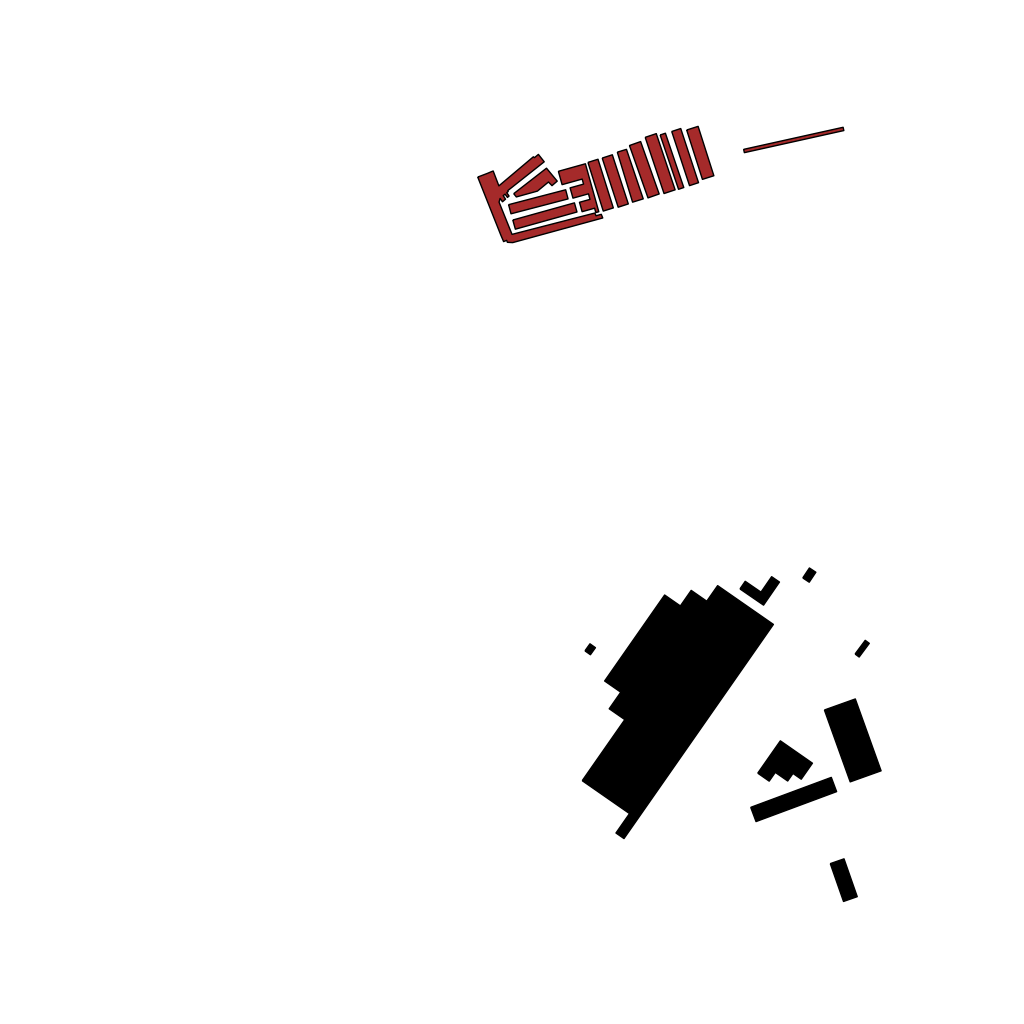
Tags: overhead vector_map, industrial, recreation, residential, special, individual_rise, low_rise, density_1, Building, Facility, 1.0 km²